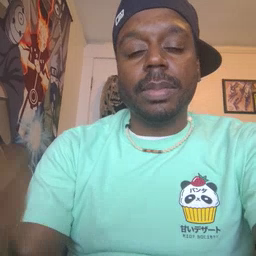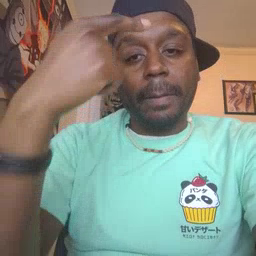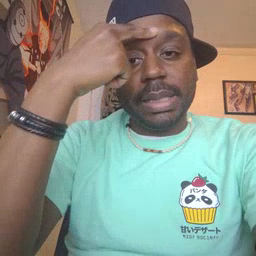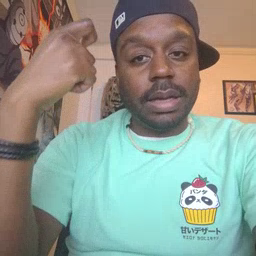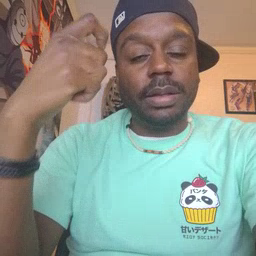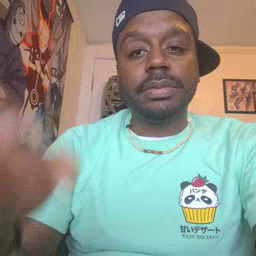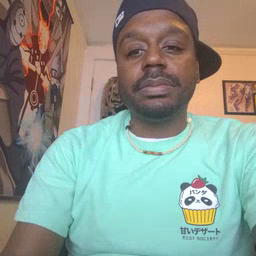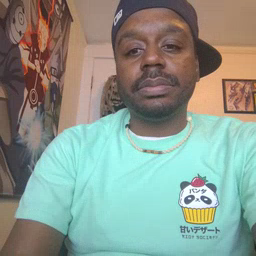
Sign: because